Field crop: tomato
Growth stage: 1
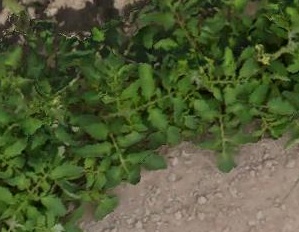
Species: tomato